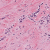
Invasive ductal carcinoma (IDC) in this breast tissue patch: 1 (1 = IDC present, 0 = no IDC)